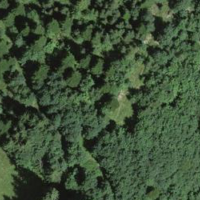
EUNIS habitat code: 43
Species observed at this site:
Chrysosplenium alternifolium